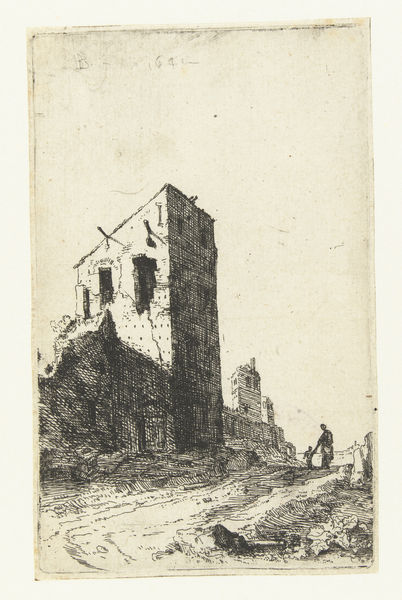
Titel: Villa van de keizers te Rome
Künstler: Bartholomeus Breenbergh
Standort: Amsterdam
Institution: Rijksmuseum
Schlagwörter: beige, architecture, hands, men, people, white, window, black, old, wall, windows, woman, yellow, print, two, brown, sad, man, sky, building, house, ocean, waves, street, village, child, flat, path, road, drawing, paper, ruin, ruins, mother, etching, sketch, couple, pen, town, ledge, dirt, person, two people, berlin, ink, walls, war, kids, druck, tan, barren, father, cross hatching, cracks, broken, incomplete, negative space, kupferstich, builing, holding hands, rustic, crumbling, parchment, parent, monotone, tone, biege, adult, toned, giege, bombed, adult and child, parent and child, silhuette